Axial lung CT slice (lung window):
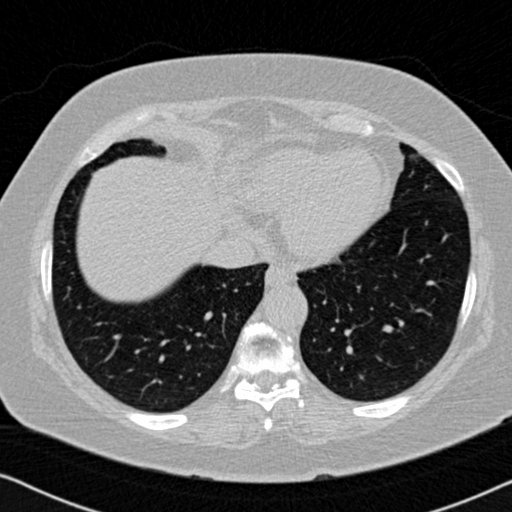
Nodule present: no